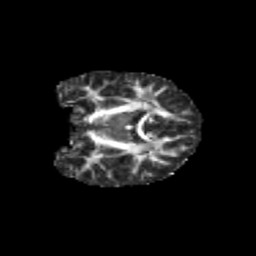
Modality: FA
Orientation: coronal
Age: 10
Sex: female
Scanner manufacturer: siemens
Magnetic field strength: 3 T
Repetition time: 3.8 s
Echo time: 0.07 s